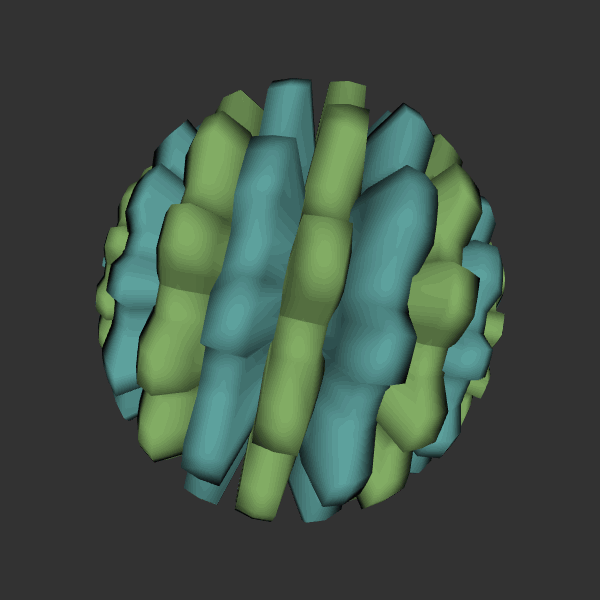
Background: dark